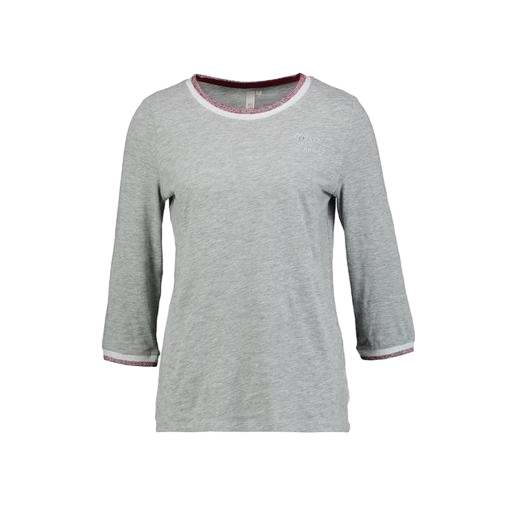
three-quarter sleeved jersey top, longsleeve t-shirt, long-sleeve t-shirt only macy, white background